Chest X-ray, PA view. Patient: 49 years old, sex F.
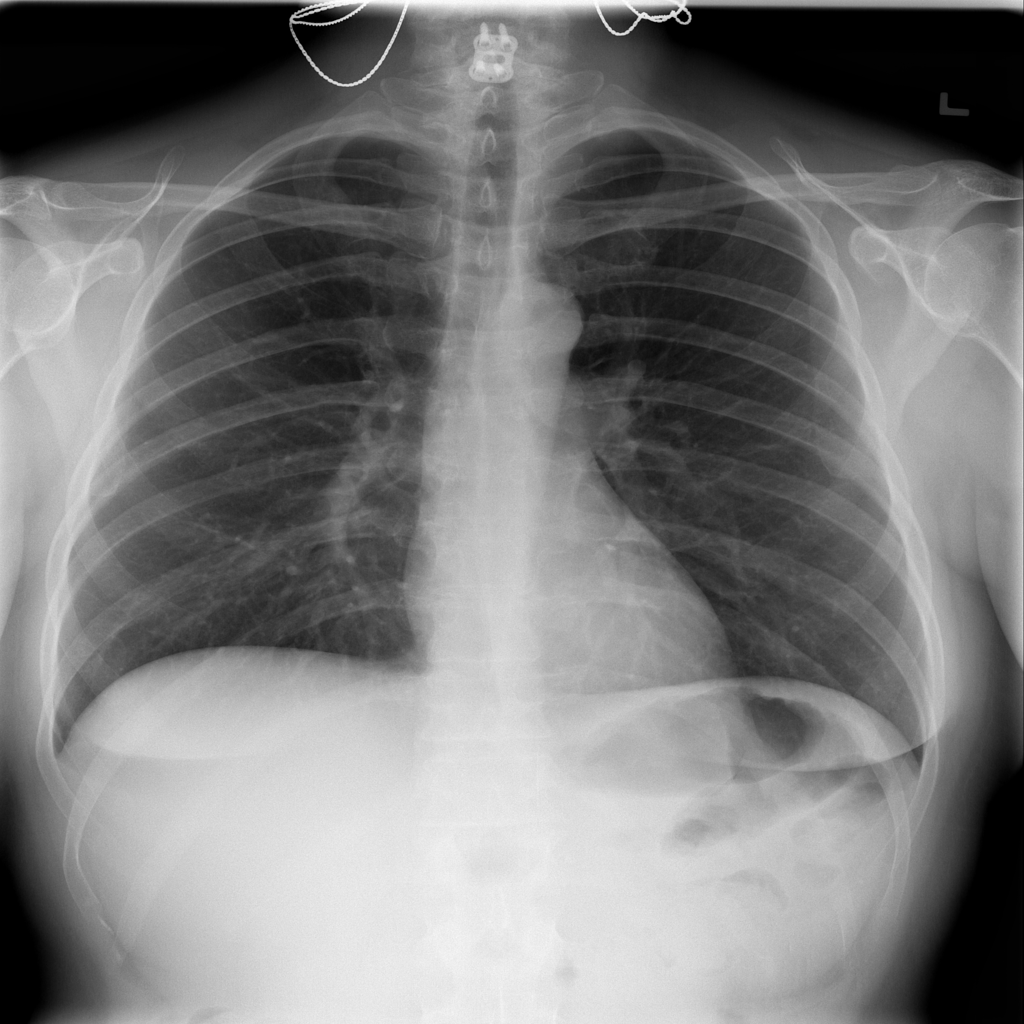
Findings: No Finding